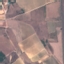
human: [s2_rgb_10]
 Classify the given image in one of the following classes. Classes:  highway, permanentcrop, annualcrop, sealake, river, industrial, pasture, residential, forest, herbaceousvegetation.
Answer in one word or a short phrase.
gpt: PermanentCrop